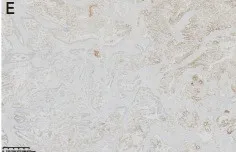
Hematoxylin and Eosin (H&E) staining, immunostaining of TTF1 and GATA3 of the two cases. Case1 showed well differentiated tubules infiltrating into the corpus. , TTF1was showed diffusely positive stained.
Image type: pathology (immunostaining)